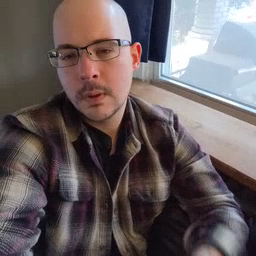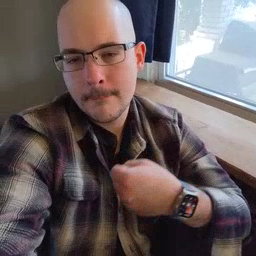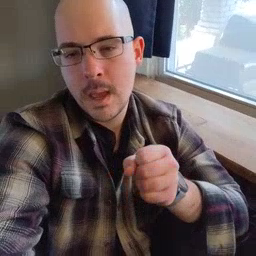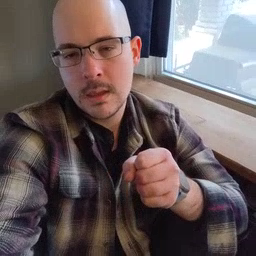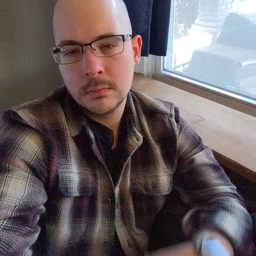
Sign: make